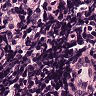
Metastatic tissue present: no